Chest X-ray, AP view. Patient: 34 years old, sex M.
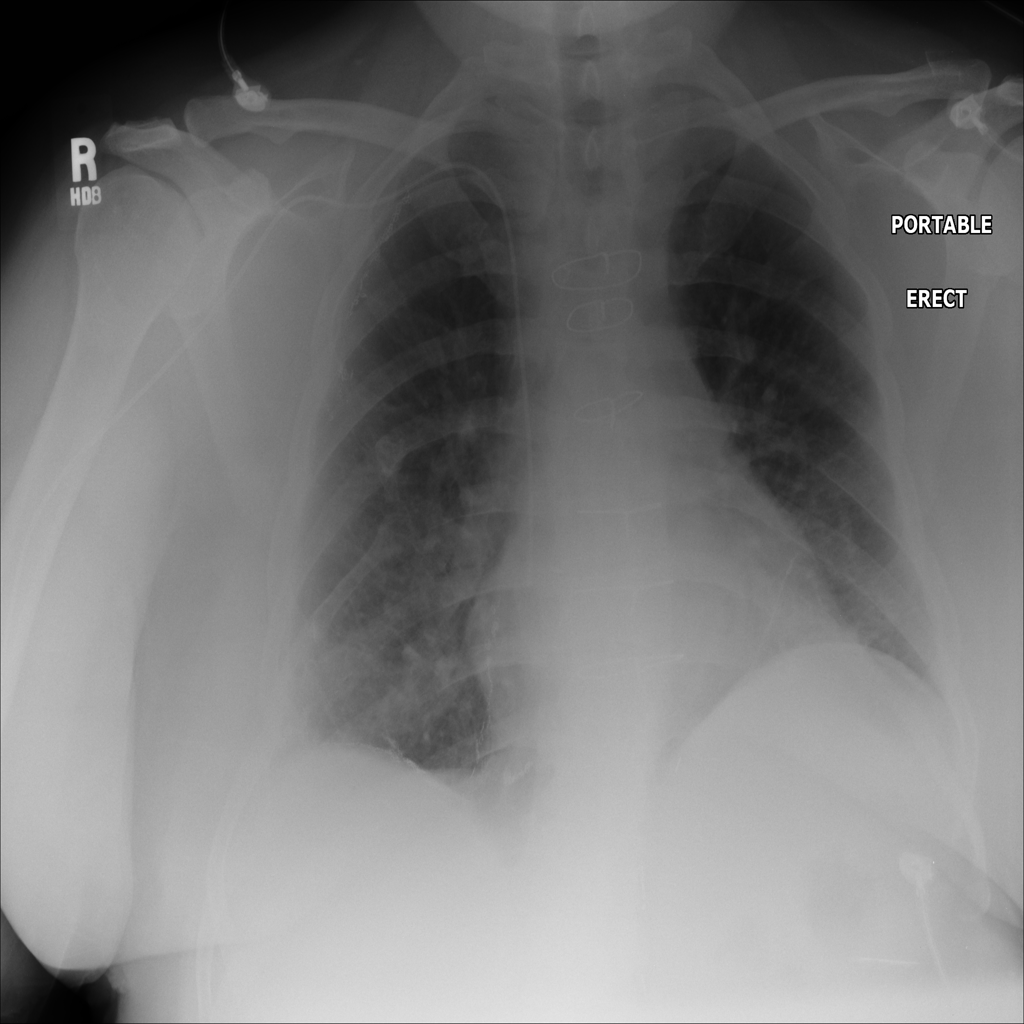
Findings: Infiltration